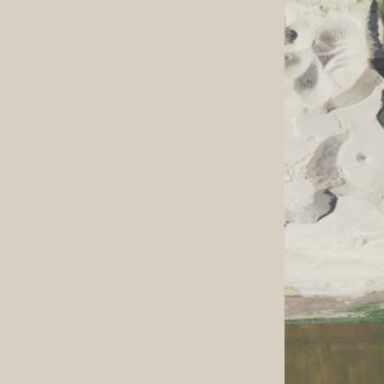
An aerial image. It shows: Quarry that contains sand and gravel resources.